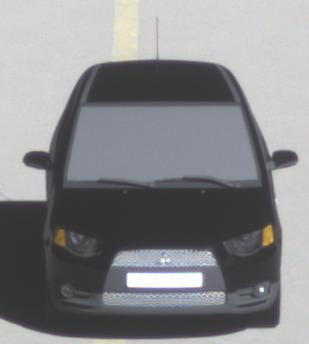
Make: Mitsubishi
Model: Colt 1.1
Detailed model: Colt (VI)
Model produced from: 2008/11
Model produced until: 2010/10
Doors: 3
Color: black
Road condition: dry road
Daytime: morning or afternoon
Contrast: high contrast